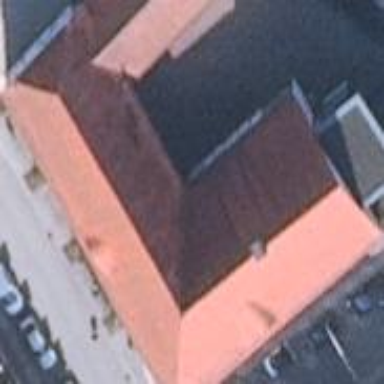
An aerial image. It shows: Building with flat white roof. The building is part of larger structure. The color of the building is light shade of ffffbf4.